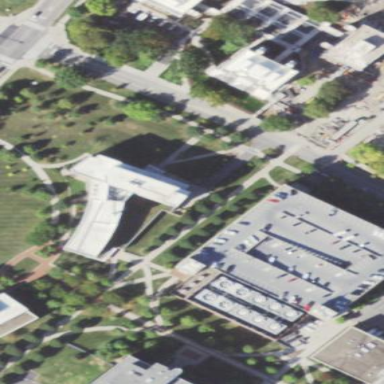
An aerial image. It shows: University building.